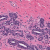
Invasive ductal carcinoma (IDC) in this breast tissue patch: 0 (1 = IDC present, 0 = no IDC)